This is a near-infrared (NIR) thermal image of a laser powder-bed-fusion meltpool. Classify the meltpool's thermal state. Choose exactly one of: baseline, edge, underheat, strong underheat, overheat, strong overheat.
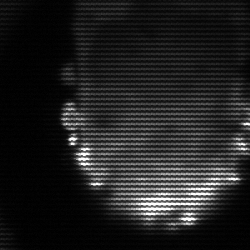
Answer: baseline